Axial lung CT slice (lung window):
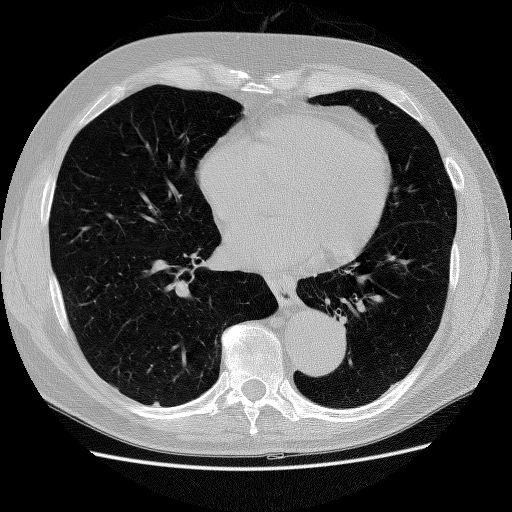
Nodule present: no